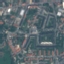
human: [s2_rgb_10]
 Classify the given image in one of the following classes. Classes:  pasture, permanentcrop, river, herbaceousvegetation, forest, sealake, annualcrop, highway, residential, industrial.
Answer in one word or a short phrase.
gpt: Residential